Question: already searched all related threads about this but could not find a solution.
Here is my code and the attached plot result:
'''
g <-ggplot(NDVI2, aes(LAI2, NDVI, colour = Legend)) +
theme_bw (base_family = "Times") +
scale_colour_manual (values = c("purple", "green", "blue", "yellow", "magenta","orange", "cyan", "red", "black")) +
geom_point (size = 3) +
geom_smooth (aes(group = 1, colour = "Trendline"), method = "loess", size = 1, linetype = 5, se = FALSE) +
geom_smooth (aes(group = 1, colour = "Regression (log)"),linetype = 1, size=1.2,method = "lm", formula = y~ log(x), se = FALSE) +
labs (title = "Correlation of LAI and NDVI")+
theme (legend.title = element_text (size = 15))
'''
Which results in this plot:

As you can see, all Legend Icons look the same. What I want is that the points are shown as points and the two lines ("Regression" and "Trendline") are shown as lines.
I tried to use
'''
guides (colour = guide_legend (override.aes = list(size = 1.5)))
'''
but that gives me again all icons in the same way and I can not figure out how to distinguish between them
I'm new to R and this is my first "complex" plot. Try to figure out most with online helps and google but can't find a solution for this problem. Thank you all for your time and help!
Here a 'dput' of my data:
'''
dput(NDVI2)
structure(list(MeanRED = c(3.240264, 6.97950484, 3.75052276,
4.62617908, 4.<PHONE>, 4.88961572, 3.<PHONE>, 2.28368236, 3.40793788,
4.28833416, 4.52529496, 2.45698208, 3.84003364, 4.31006672, 3.29672264,
4.21926652, 4.64357012, 3.94445908, 3.95942484, 1.22673756, 4.70933136,
5.33718396, 5.71857348, 5.<PHONE>, 3.85938572, 6.<PHONE>, 2.93602476,
5.<PHONE>), MeanNIR = c(46.8226195806452, 48.4417953548387,
47.8913064516129, 43.9416386774194, 44.7524788709677, 52.2142607741935,
48.6422146774194, 44.6617992580645, 57.7213822580645, 58.5066447096774,
56.6924350967742, 57.4100250967742, 58.0419292903226, 58.7054423225806,
58.5283540645161, 54.7658463548387, 58.8950077096774, 58.2421209354839,
57.8538210645161, 50.209727516129, 59.5780209354839, 60.1662100645161,
62.1929408387097, 60.3309026451613, 57.859932516129, 63.5678422258065,
55.2536370967742, 60.1808743548387), NDVI = c(0.870552242769623,
0.748129155560663, 0.854748647859414, 0.809496111062421, 0.832994214160536,
0.828746627367857, 0.878046244390978, 0.902709173224405, 0.888500710549276,
0.863417928083076, 0.852157374806182, 0.917918660181389, 0.875891666709934,
0.863206160341016, 0.893353221193523, 0.856937918252258, 0.853834622095331,
0.873141147848366, 0.871890732089488, 0.952300860559358, 0.853491201866442,
0.837040994913869, 0.831587513918106, 0.827314084928549, 0.874937512911774,
0.825455384542418, 0.899087753174211, 0.846498808949291), LAI2 = c(1.1,
1.2, 1.3, 1.4, 2.1, 2.2, 2.3, 2.4, 3.1, 3.2, 3.3, 3.4, 4.1, 4.2,
4.3, 4.4, 5.1, 5.2, 5.3, 5.4, 6.1, 6.2, 6.3, 6.4, 7.1, 7.2, 7.3,
7.4), Legend = c("LAI 1", "LAI 1", "LAI 1", "LAI 1", "LAI 2",
"LAI 2", "LAI 2", "LAI 2", "LAI 3", "LAI 3", "LAI 3", "LAI 3",
"LAI 4", "LAI 4", "LAI 4", "LAI 4", "LAI 5", "LAI 5", "LAI 5",
"LAI 5", "LAI 6", "LAI 6", "LAI 6", "LAI 6", "LAI 7", "LAI 7",
"LAI 7", "LAI 7")), .Names = c("MeanRED", "MeanNIR", "NDVI",
"LAI2", "Legend"), class = "data.frame", row.names = c("LAI 1-1",
"LAI 1-2", "LAI 1-3", "LAI 1-4", "LAI 2-1", "LAI 2-2", "LAI 2-3",
"LAI 2-4", "LAI 3-1", "LAI 3-2", "LAI 3-3", "LAI 3-4", "LAI 4-1",
"LAI 4-2", "LAI 4-3", "LAI 4-4", "LAI 5-1", "LAI 5-2", "LAI 5-3",
"LAI 5-4", "LAI 6-1", "LAI 6-2", "LAI 6-3", "LAI 6-4", "LAI 7-1",
"LAI 7-2", "LAI 7-3", "LAI 7-4"))
'''
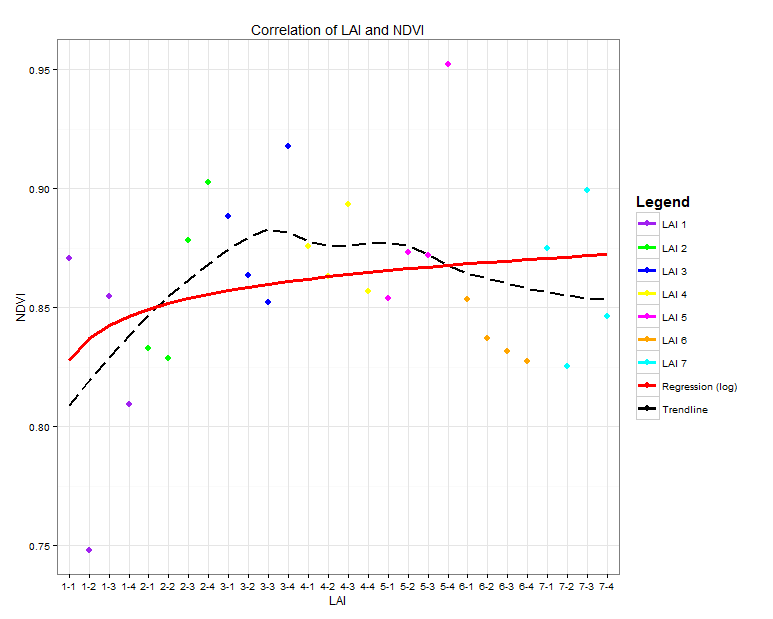
Answer: 'override.aes' is definitely a good start for customizing the legend. In your case you may remove unwanted 'shape' in the legend by setting them to 'NA', and set unwanted 'linetype' to 'blank':
'''
ggplot(data = NDVI2, aes(x = LAI2, y = NDVI, colour = Legend)) +
geom_point(size = 3) +
geom_smooth(aes(group = 1, colour = "Trendline"),
method = "loess", se = FALSE, linetype = "dashed") +
geom_smooth(aes(group = 1, colour = "Regression (log)"),
method = "lm", formula = y ~ log(x), se = FALSE, linetype = "solid") +
scale_colour_manual(values = c("purple", "green", "blue", "yellow", "magenta","orange", "cyan", "red", "black"),
guide = guide_legend(override.aes = list(
linetype = c(rep("blank", 7), "solid", "dashed"),
shape = c(rep(16, 7), NA, NA))))
'''